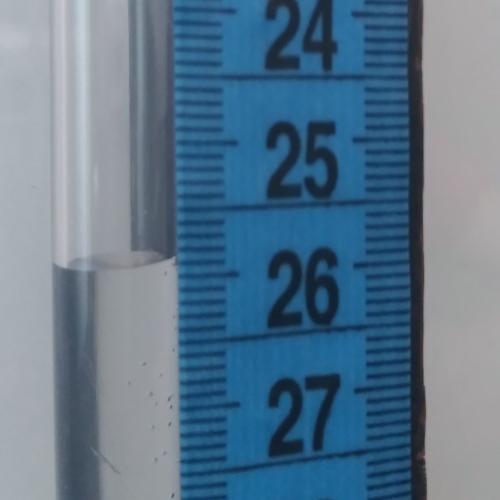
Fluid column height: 25.9 cm